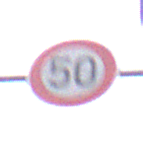
Verkehrszeichen: Geschwindigkeit50
Umgebung: Outdoor, Nature
Tageszeit: Midday
Wetter: Overcast
Licht: Natural
Jahreszeit: Autumn
Kontrast: LowContrast